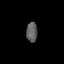
Tissue: prostate
Cell type: NK cells
Senescence score: 0.2809
Nuclear area (px): 216
Mean DAPI intensity: 93.463